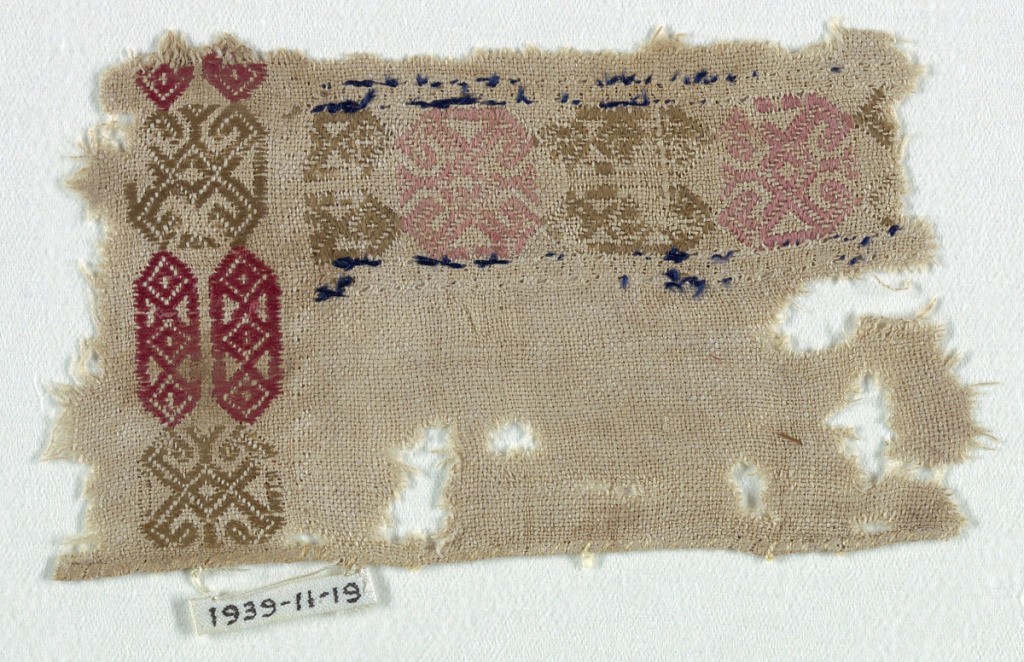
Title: Fragment
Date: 10th–12th century
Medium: linen, silk Technique: plain weave with counted and double running stitches
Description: Natural linen ground embroidered in small-scale geometric forms with red, tan, rose and blue silk.